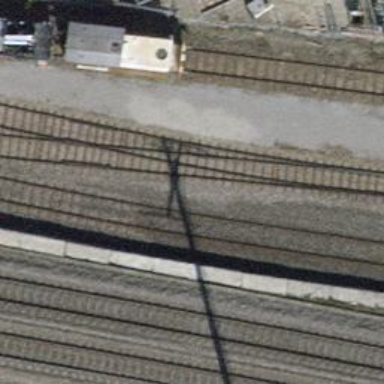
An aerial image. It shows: Railway switch.